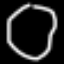
Label: octagon